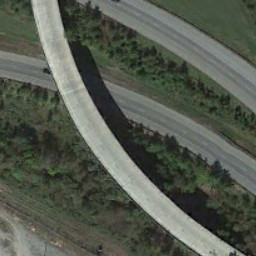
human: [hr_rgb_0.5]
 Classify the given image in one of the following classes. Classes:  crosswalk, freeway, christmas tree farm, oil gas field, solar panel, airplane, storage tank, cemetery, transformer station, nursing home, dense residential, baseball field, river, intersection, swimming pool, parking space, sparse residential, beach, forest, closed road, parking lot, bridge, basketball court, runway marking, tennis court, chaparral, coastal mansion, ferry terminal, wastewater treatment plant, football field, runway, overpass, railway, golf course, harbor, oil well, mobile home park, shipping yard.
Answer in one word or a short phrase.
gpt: overpass